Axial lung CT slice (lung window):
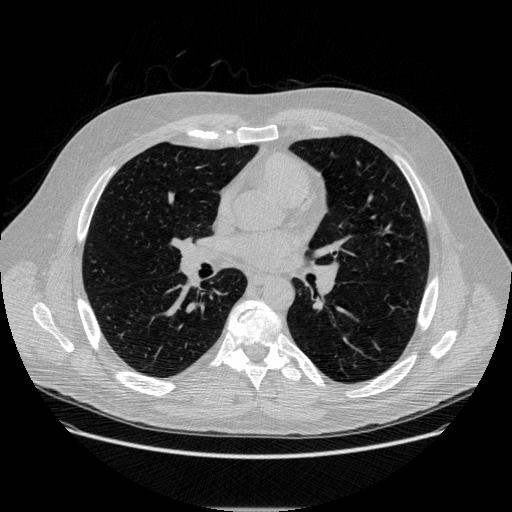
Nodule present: no